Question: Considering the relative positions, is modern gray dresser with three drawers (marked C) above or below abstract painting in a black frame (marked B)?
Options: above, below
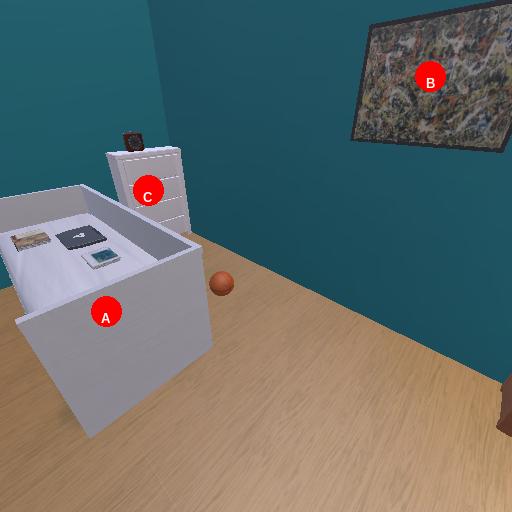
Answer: above